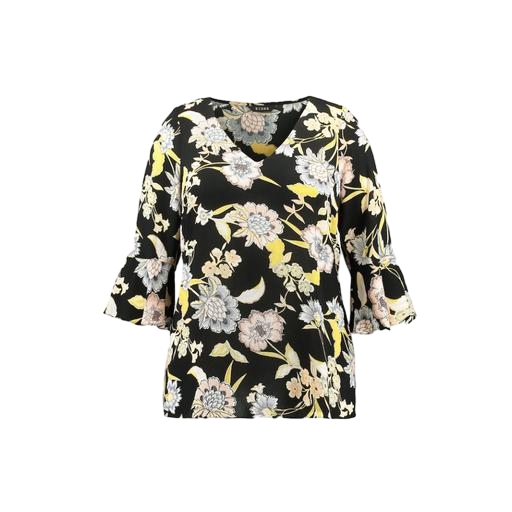
black plus size printed t-shirt only macy, multicolor floral-print t-shirt only macy, black v-neck floral-print blouse, white background